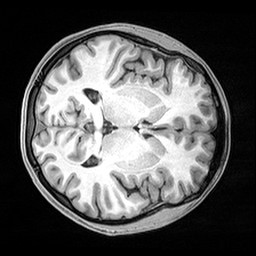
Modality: T1w
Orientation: axial
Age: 24
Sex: female
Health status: healthy
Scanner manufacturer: siemens
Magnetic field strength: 3 T
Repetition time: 2.4 s
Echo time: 0.00217 s